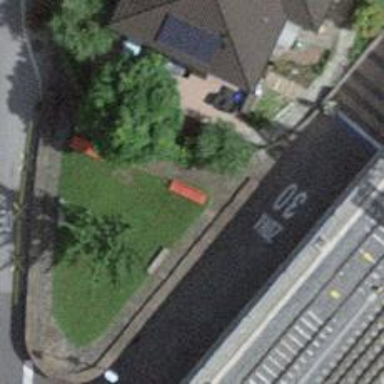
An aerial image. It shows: Bench for seating.